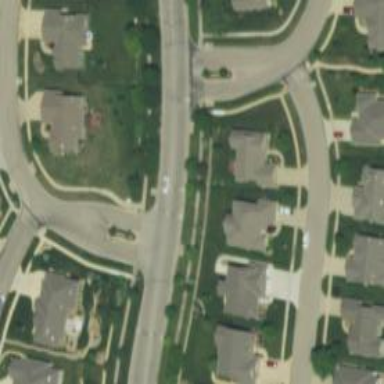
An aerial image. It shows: Unmarked road crossing.